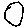
Label: circle